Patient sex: M
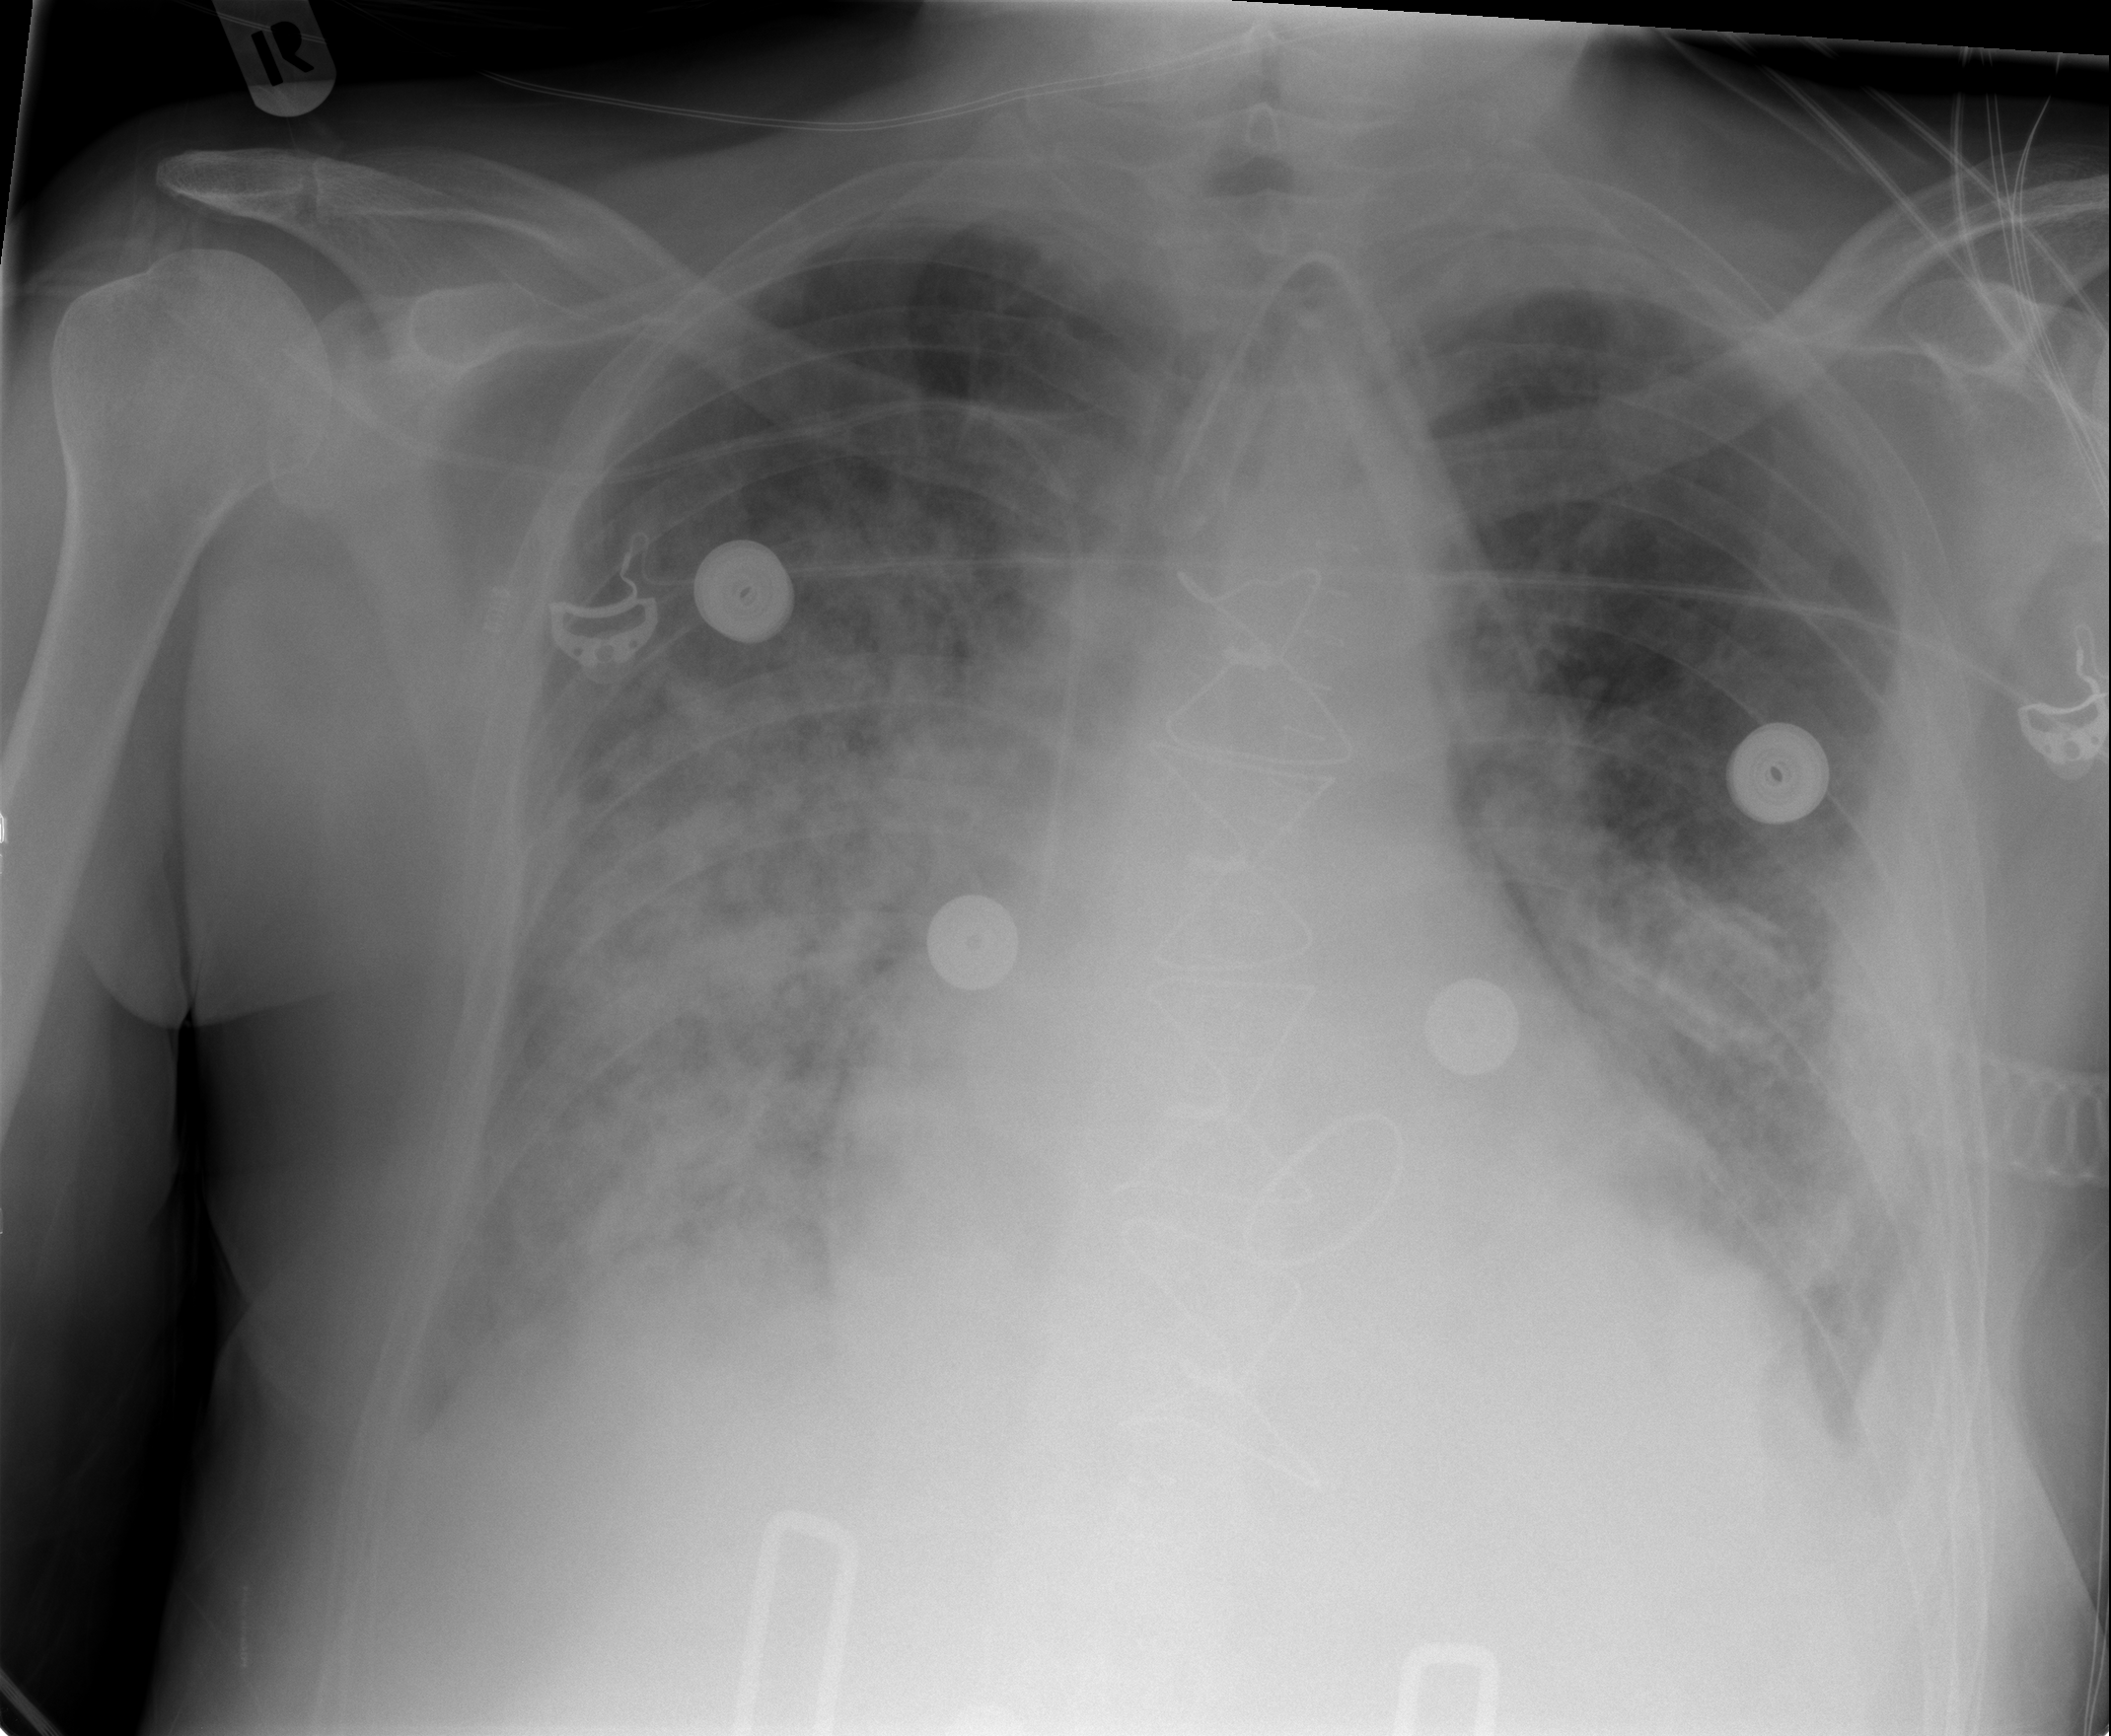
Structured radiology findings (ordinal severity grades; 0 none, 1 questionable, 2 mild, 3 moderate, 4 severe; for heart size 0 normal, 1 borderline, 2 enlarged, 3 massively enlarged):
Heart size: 2
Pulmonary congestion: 3
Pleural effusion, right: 2
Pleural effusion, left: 2
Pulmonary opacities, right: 3
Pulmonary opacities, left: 3
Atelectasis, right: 3
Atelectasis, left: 2